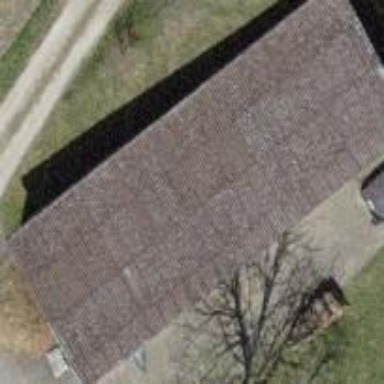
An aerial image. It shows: View of roof of building.